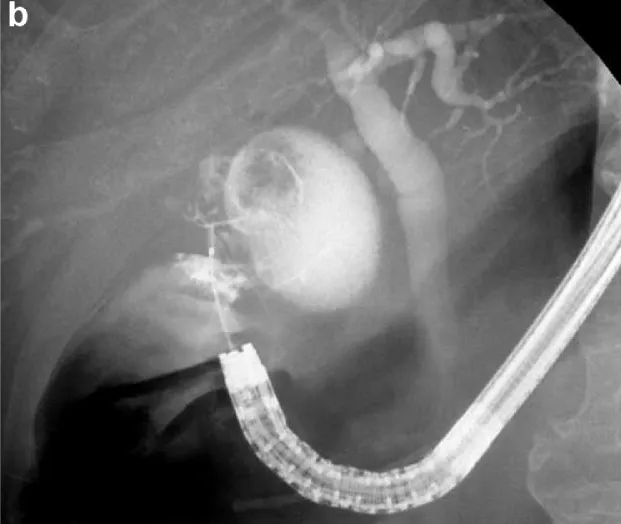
B. Endoscopic cholangiography findings of the fistula. . Gastrografin injected from the concavity flowed into the gallbladder, which confirmed the diagnosis of cholecystogastric fistula.
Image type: radiology (x_ray)